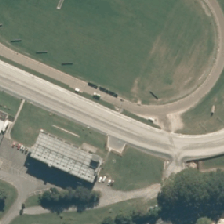
Land cover: urban_parkland